Question: I am using the zBar library on an iOS 8 project and I get these compiler warnings:
'''
Undefined symbols for architecture armv7:
"_iconv", referenced from:
_qr_code_data_list_extract_text in libzbar.a(qrdectxt.o)
"_iconv_open", referenced from:
_qr_code_data_list_extract_text in libzbar.a(qrdectxt.o)
"_iconv_close", referenced from:
_qr_code_data_list_extract_text in libzbar.a(qrdectxt.o)
ld: symbol(s) not found for architecture armv7
clang: error: linker command failed with exit code 1 (use -v to see invocation)
'''
I followed <URL> putting the frameworks in order and this is how I import them:

I assume that the library libzbar.a was created for armv6 processors and as I am targeting iOS 8 with armv7 it conflicts. Is there a way to resolve this without me changing my project architecture targets?
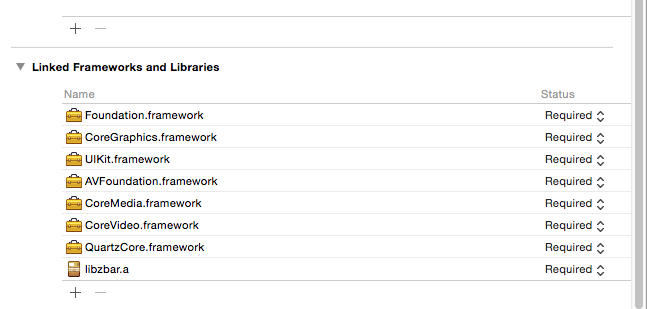
Answer: Try to add 'libiconv.dylib' in frameworks. I dont think it is armv7 problem. It should run after adding missing framework.